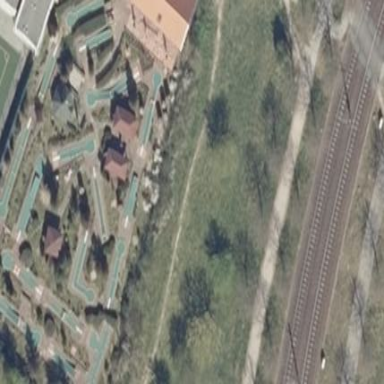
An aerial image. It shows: Miniature golf course.